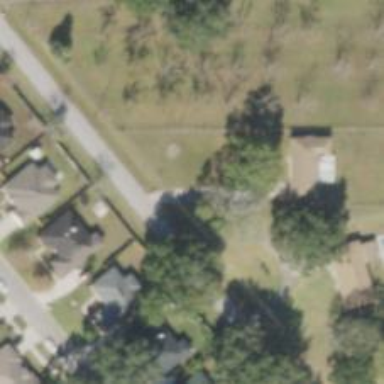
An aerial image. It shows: Driveway.